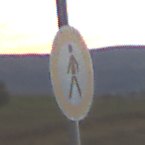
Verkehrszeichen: VerbotFussgaenger
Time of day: SunriseSunset
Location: Outdoor (RoadRail)
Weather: PartlyCloudy
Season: NotSpecified
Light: Natural